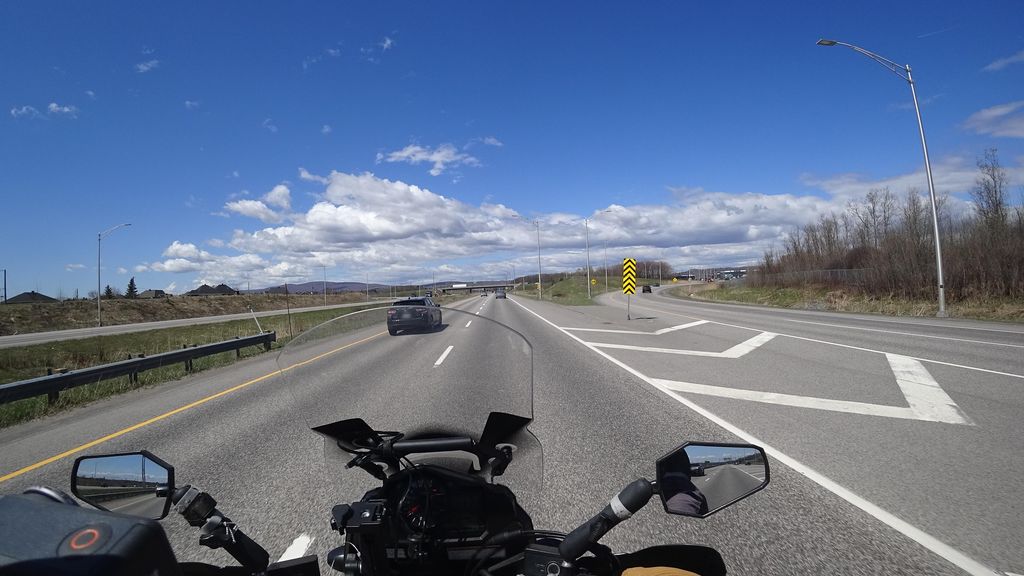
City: quebec_city